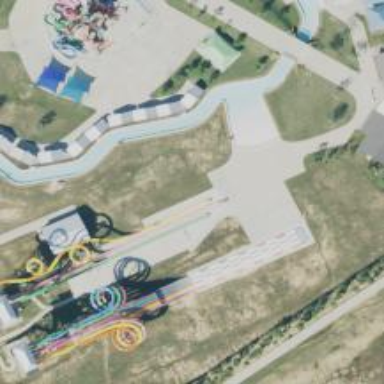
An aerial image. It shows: Water slide attraction.